Question: I have a List contains arrays in various sizes. For example:

- 0 and 7. arrrays have same data '{1,2,3,4,5,6}'- 2, 4 and 5. arrays have same data '{1,2,3}'- Attention! 3 and 6 doesn't have same data '[3] = {1,2} , [6] = {1,3}'
I want to get which have same data and add this indexes to another List. For example
'''
anotherList[ 0 ] = {0,7}
anotherList[ 1 ] = {2,4,5}
'''
How can I do this?
Thanks in advance.
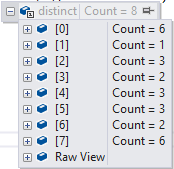
Answer: You can use this code (Linq i.e. is very helpful here):
'''
private static IList<IList<int>> EqualArrays(List<int[]> list) {
IList<IList<int>> result = new List<IList<int>>();
HashSet<int> proceeded = new HashSet<int>();
for (int i = 0; i < list.Count; ++i) {
if (proceeded.Contains(i))
continue;
int[] item = list[i];
List<int> equals = new List<int>() { i };
result.Add(equals);
for (int j = i + 1; j < list.Count; ++j)
if (item.SequenceEqual(list[j])) {
equals.Add(j);
proceeded.Add(j);
}
}
return result;
}
...
// Your test case:
List<int[]> list = new List<int[]>() {
new int[] {1, 2, 3, 4, 5, 5, 7},
new int[] {1},
new int[] {1, 2, 3},
new int[] {1, 2},
new int[] {1, 2, 3},
new int[] {1, 2, 3},
new int[] {1, 3},
new int[] {1, 2, 3, 4, 5, 5, 7}
};
// anotherList == {{0, 7}, {1}, {2, 4, 5}, {3}, {6}}
IList<IList<int>> anotherList = EqualArrays(list);
'''